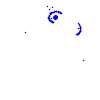
Particle: electron